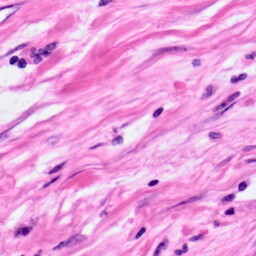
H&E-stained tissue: Pancreatic